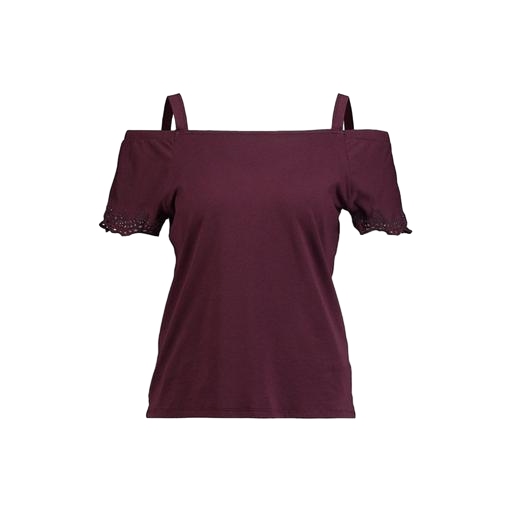
purple cold-shoulder top, purple plus size cold-shoulder shirt, purple sandwash jersey cold-shoulder top, white background